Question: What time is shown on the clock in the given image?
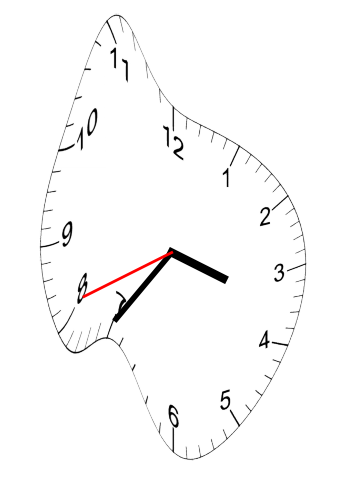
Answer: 03:35:41